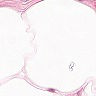
Metastatic tissue present: no